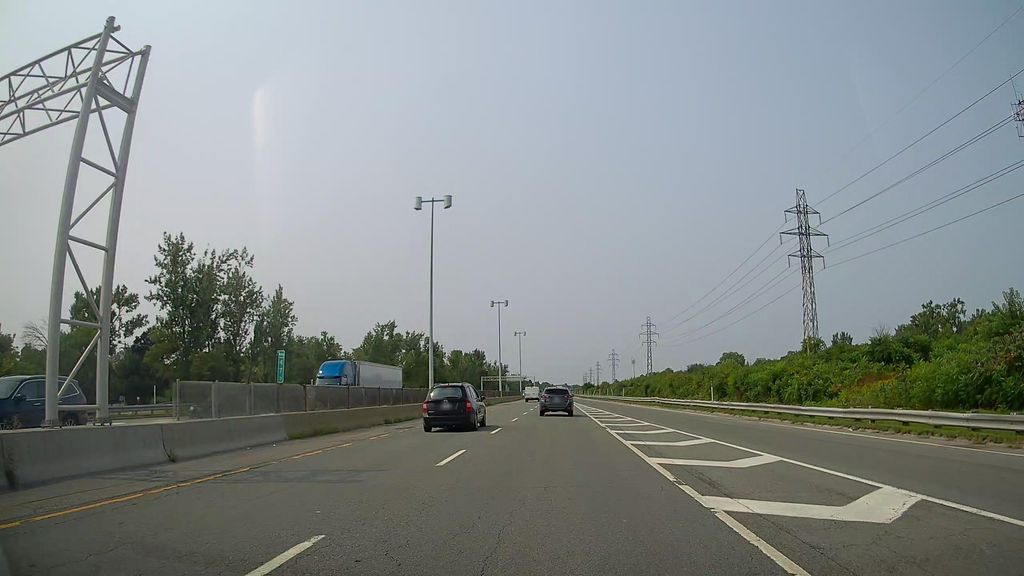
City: montreal